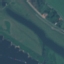
Land use / land cover class: River